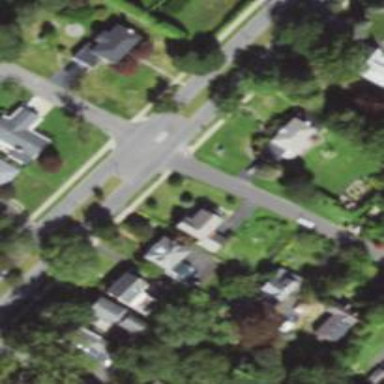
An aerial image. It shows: Road with stop sign.